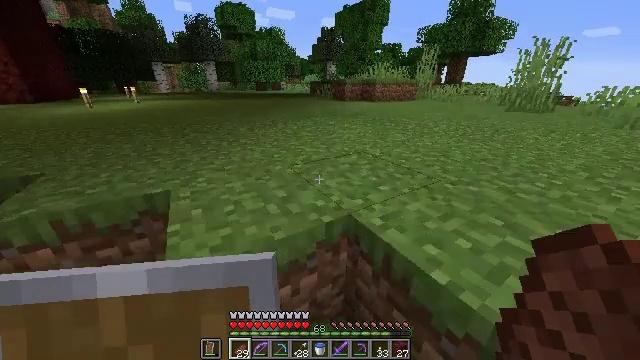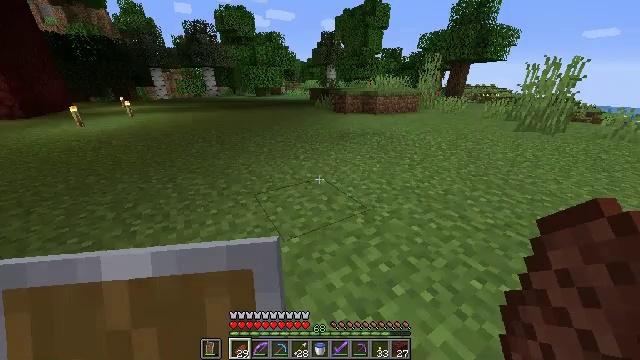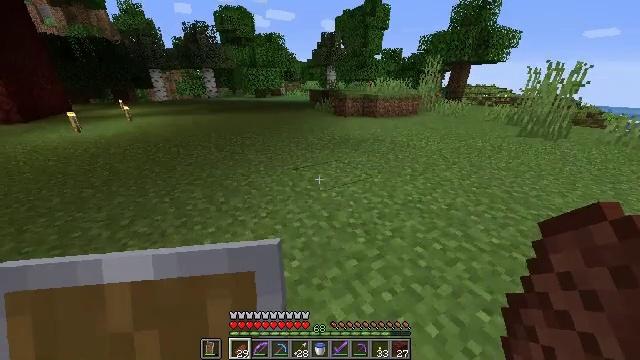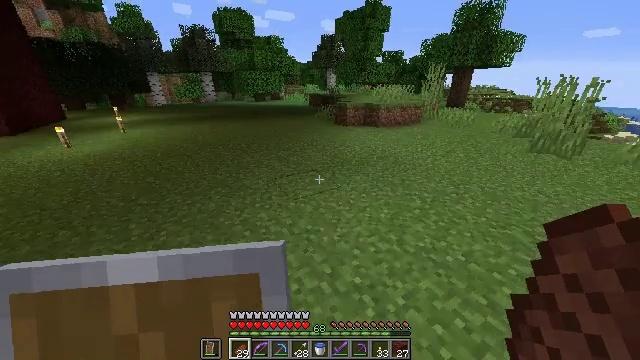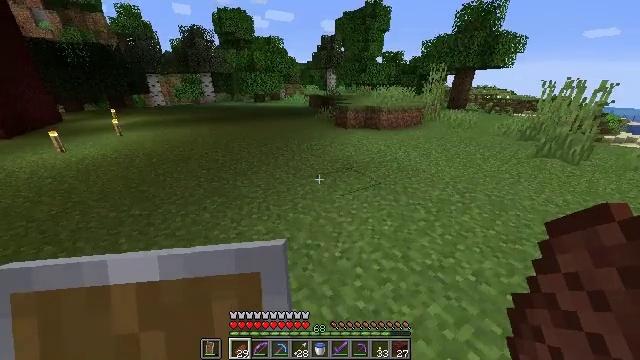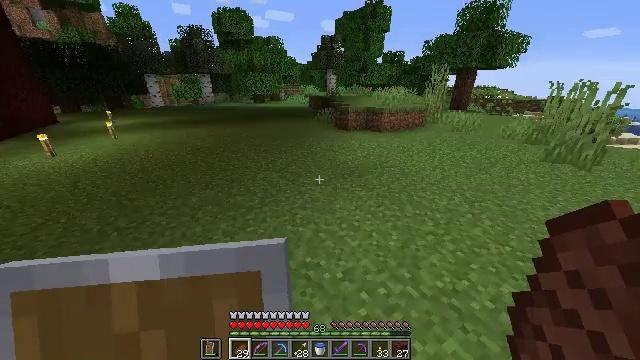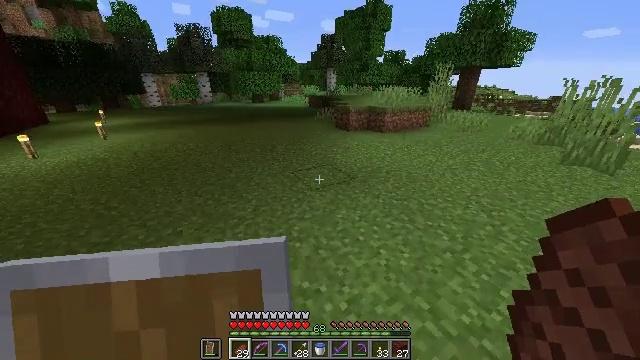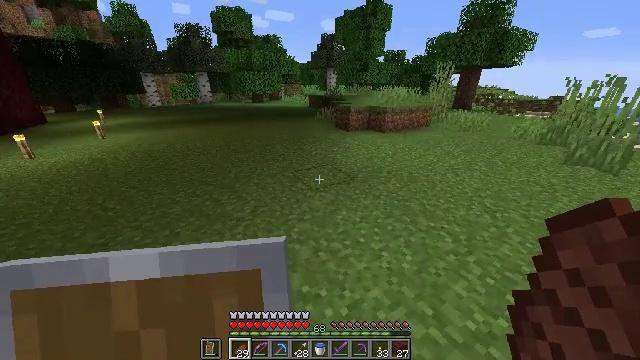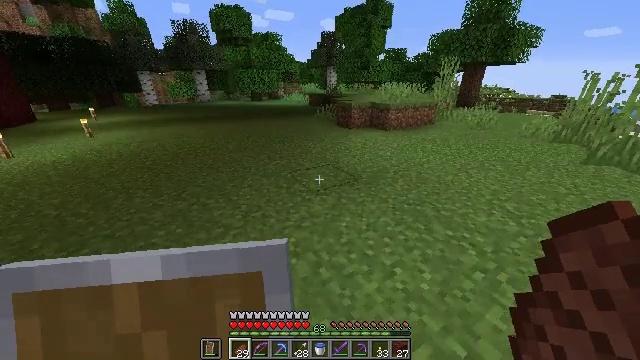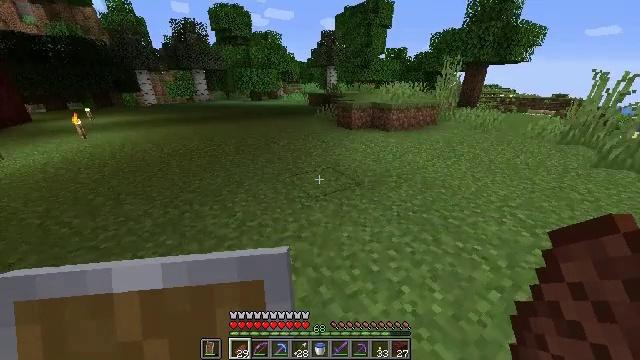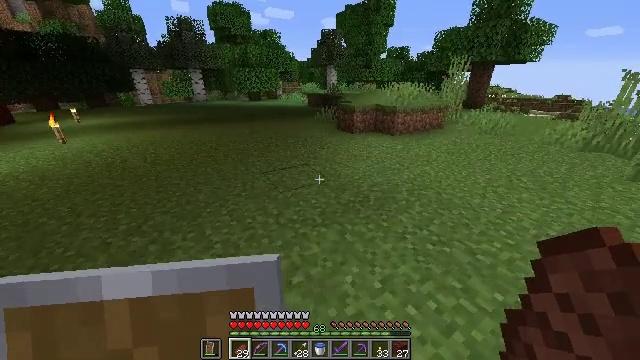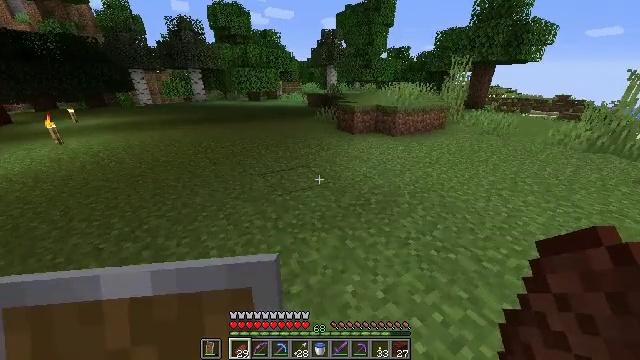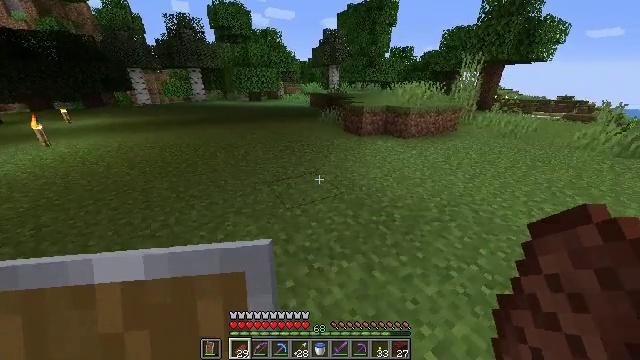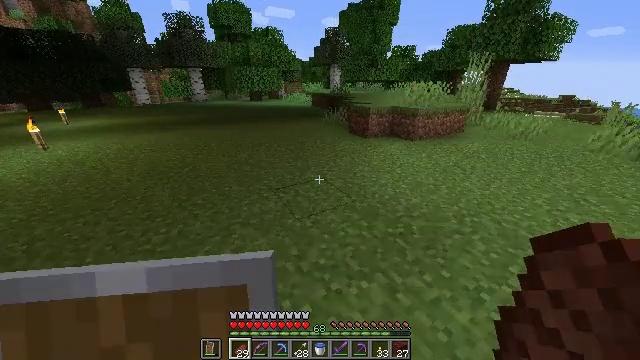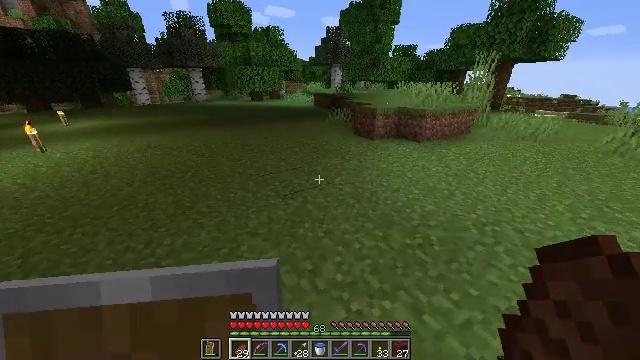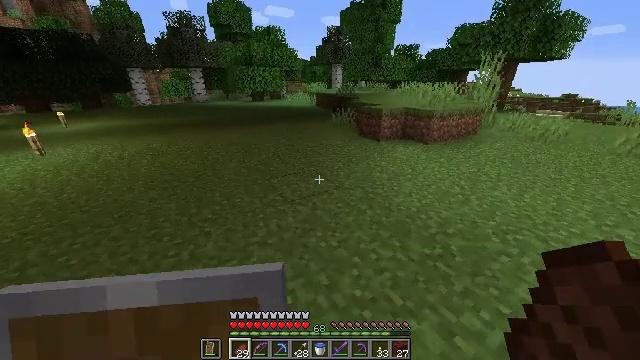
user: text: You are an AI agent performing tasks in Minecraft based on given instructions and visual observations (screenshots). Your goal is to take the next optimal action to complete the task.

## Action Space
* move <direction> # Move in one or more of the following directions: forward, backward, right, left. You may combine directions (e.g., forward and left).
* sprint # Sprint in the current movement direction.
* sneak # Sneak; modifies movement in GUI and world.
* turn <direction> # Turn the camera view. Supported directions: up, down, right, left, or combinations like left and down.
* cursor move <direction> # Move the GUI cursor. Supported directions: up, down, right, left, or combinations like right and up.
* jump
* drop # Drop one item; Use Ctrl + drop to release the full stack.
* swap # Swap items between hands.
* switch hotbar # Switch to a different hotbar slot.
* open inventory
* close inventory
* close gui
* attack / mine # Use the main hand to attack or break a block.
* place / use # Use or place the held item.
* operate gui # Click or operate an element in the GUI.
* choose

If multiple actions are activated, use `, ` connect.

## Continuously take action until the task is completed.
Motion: motion action
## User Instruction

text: Attack the pumpkin to gather it.
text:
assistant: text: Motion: move forward, jump
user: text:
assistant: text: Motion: move forward, jump
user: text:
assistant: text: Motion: move forward, jump
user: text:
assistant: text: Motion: move forward
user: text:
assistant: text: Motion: move forward
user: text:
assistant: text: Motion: move forward
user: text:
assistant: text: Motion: move forward
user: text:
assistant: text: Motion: move forward
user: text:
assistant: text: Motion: move forward
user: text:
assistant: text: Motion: move forward
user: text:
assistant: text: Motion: move forward and move left
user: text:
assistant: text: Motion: move forward and move left
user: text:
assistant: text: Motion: move forward and move left
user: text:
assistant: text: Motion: move forward and move left
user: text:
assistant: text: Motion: move forward and move left
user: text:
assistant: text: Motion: move forward and move left
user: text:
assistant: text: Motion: move forward and move left
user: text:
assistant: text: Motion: move forward and move left
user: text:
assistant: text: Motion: move forward and move left
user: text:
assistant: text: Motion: move forward and move left
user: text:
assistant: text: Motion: move forward
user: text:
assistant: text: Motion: move forward
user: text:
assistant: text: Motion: move forward
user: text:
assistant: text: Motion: move forward
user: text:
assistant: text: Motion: move forward
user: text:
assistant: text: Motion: move forward
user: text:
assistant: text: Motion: move forward
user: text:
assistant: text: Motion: move forward
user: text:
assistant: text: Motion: move forward
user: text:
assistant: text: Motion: move forward